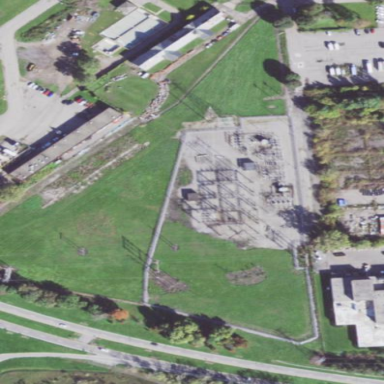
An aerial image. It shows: Power substation.